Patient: sex F, age 54
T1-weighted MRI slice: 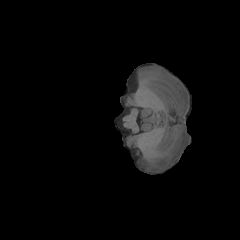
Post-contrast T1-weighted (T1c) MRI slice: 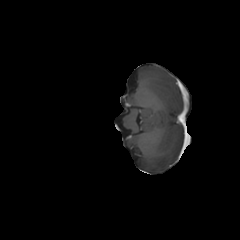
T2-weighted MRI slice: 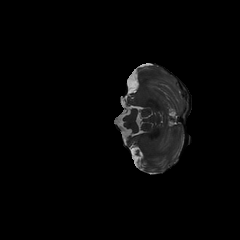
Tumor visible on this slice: no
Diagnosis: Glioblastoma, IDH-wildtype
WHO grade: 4